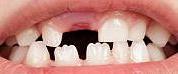
Condition: hypodontia